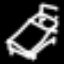
Label: bed